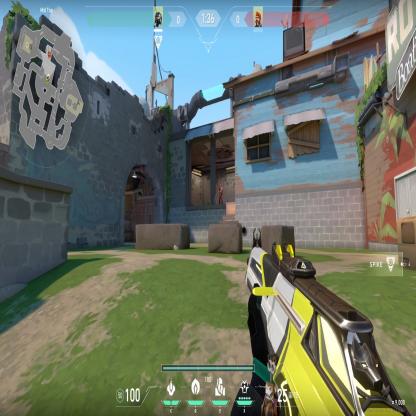
Label: enemy